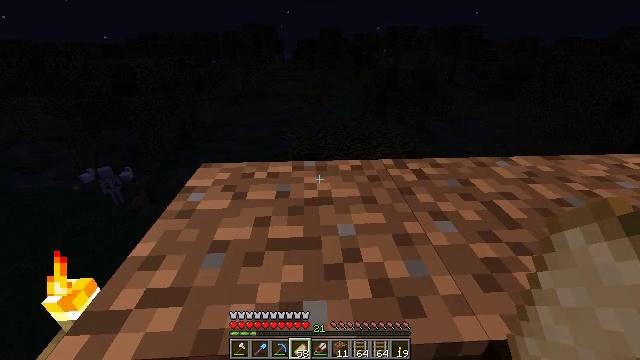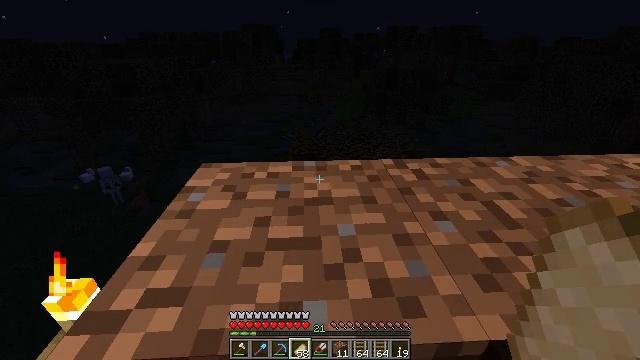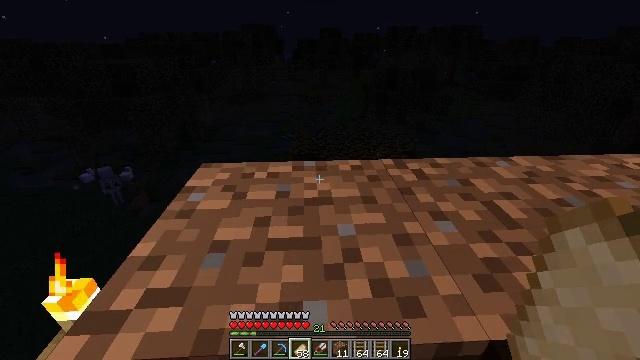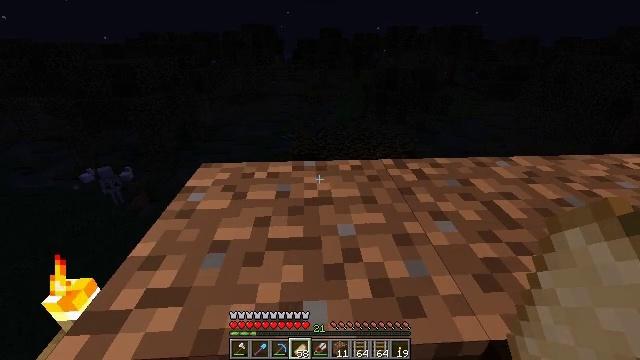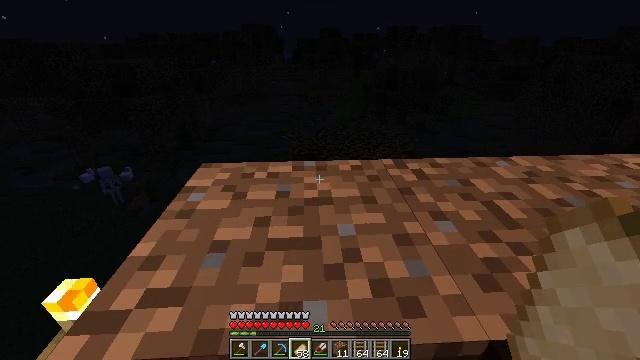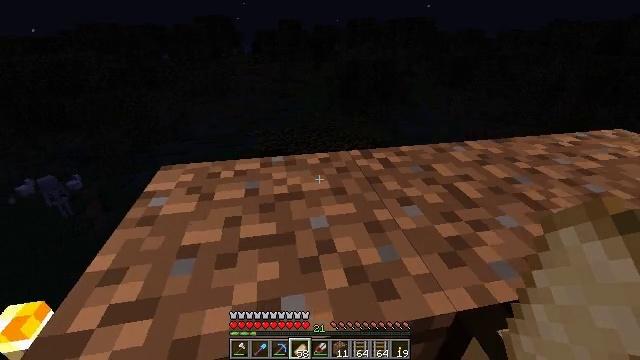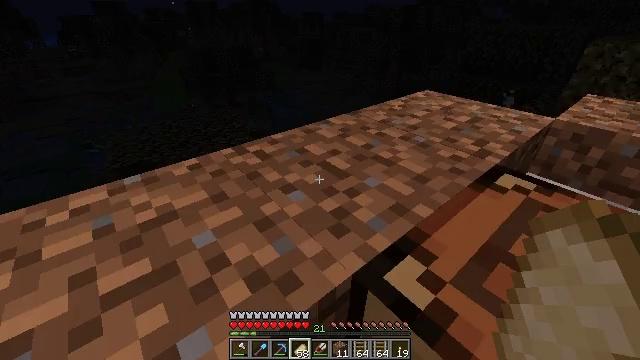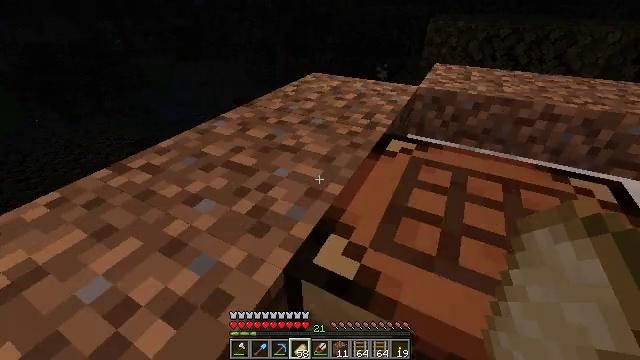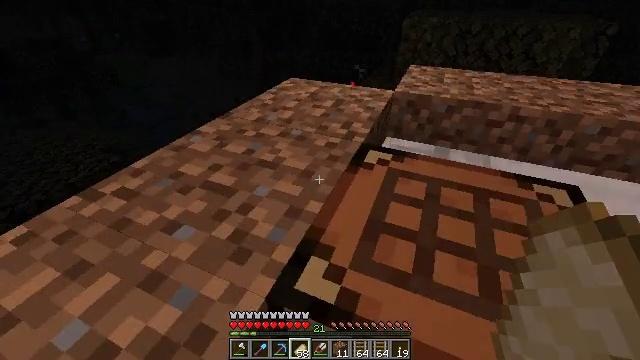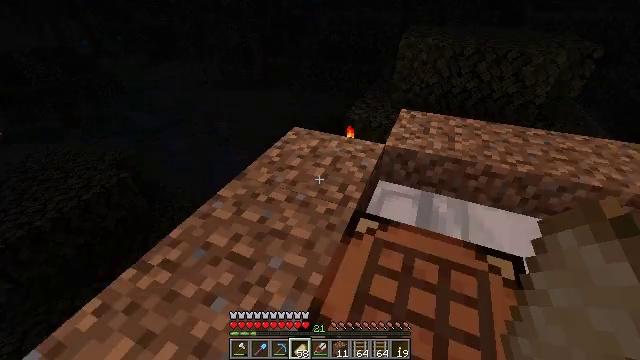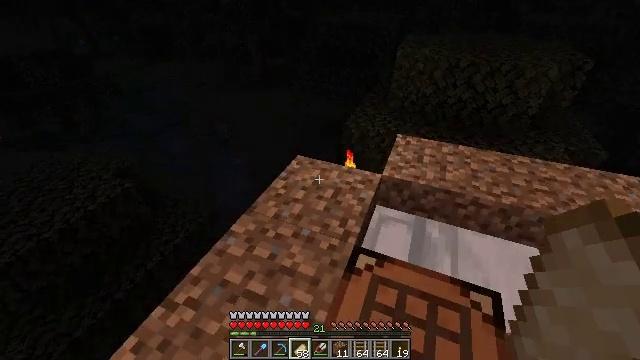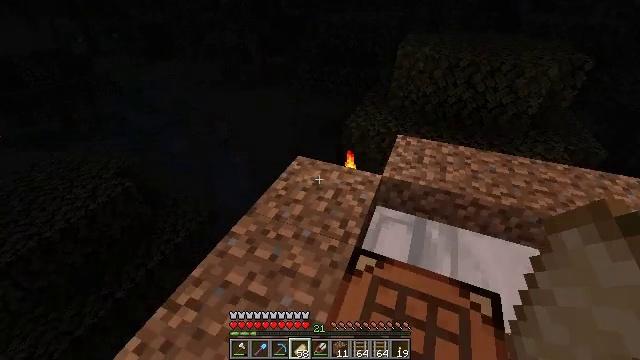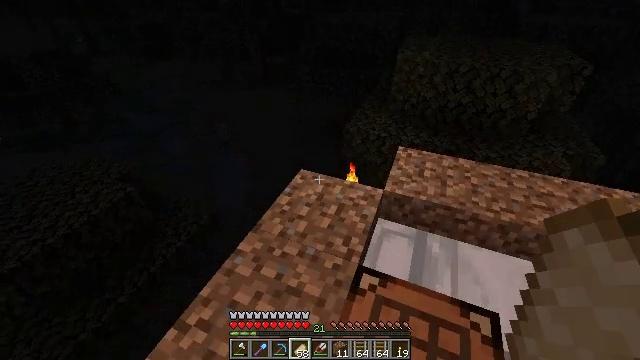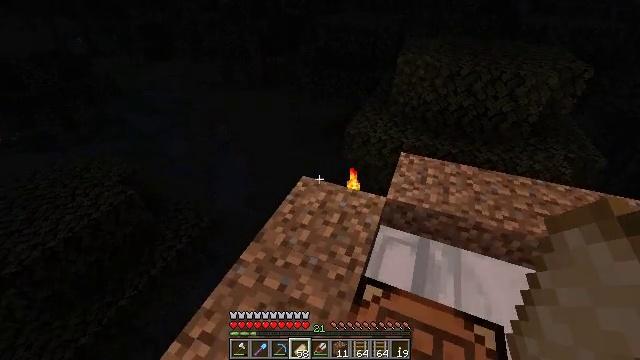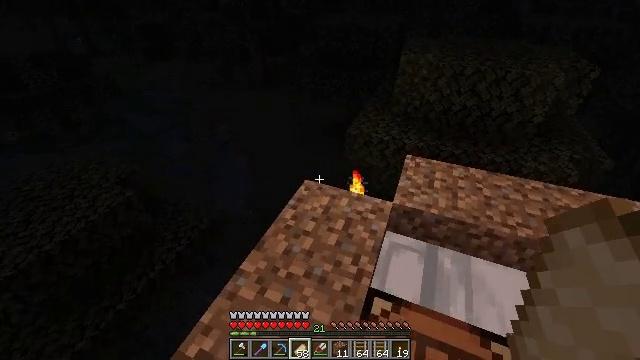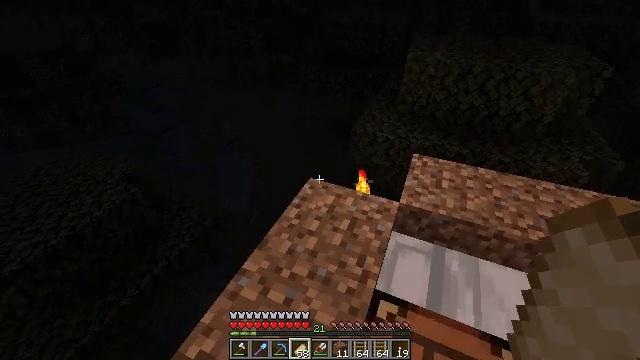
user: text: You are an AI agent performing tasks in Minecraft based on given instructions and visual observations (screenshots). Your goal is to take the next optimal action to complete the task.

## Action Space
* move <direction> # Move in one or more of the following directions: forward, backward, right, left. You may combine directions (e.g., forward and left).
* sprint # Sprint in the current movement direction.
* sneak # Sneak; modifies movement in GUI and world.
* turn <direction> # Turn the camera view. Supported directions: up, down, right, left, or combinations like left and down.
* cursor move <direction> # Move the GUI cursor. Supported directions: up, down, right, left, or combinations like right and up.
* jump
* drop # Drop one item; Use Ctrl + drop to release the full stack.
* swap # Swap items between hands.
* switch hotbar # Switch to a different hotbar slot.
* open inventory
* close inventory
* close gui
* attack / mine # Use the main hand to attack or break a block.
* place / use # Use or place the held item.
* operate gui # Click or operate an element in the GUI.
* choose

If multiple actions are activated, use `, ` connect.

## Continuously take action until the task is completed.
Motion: motion action
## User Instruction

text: Hunt a slime.
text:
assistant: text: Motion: no_op
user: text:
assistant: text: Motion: no_op
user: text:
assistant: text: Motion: no_op
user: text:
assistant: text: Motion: no_op
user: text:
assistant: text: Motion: turn right and down
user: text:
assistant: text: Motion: move forward, turn right and down
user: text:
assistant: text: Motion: move forward, turn right and down
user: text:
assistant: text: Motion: move forward, turn right and down, jump
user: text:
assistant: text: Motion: move forward, jump
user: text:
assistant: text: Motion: move forward, jump
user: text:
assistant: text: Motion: move forward, jump
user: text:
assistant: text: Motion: move forward
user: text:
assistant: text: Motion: move forward
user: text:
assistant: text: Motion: move forward
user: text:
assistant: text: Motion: turn left
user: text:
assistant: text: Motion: turn left
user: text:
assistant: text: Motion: turn left
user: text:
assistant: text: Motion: turn left
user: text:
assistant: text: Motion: turn left
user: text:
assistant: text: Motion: turn left
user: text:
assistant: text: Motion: turn left
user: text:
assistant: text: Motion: no_op
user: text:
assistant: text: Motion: turn left
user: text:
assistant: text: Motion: no_op
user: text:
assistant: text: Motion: no_op
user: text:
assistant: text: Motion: no_op
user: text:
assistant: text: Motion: no_op
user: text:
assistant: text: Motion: no_op
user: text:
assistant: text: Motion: no_op
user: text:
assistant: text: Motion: no_op